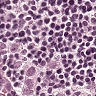
Metastatic tissue present: yes